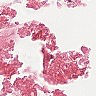
Metastatic tissue present: no